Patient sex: M
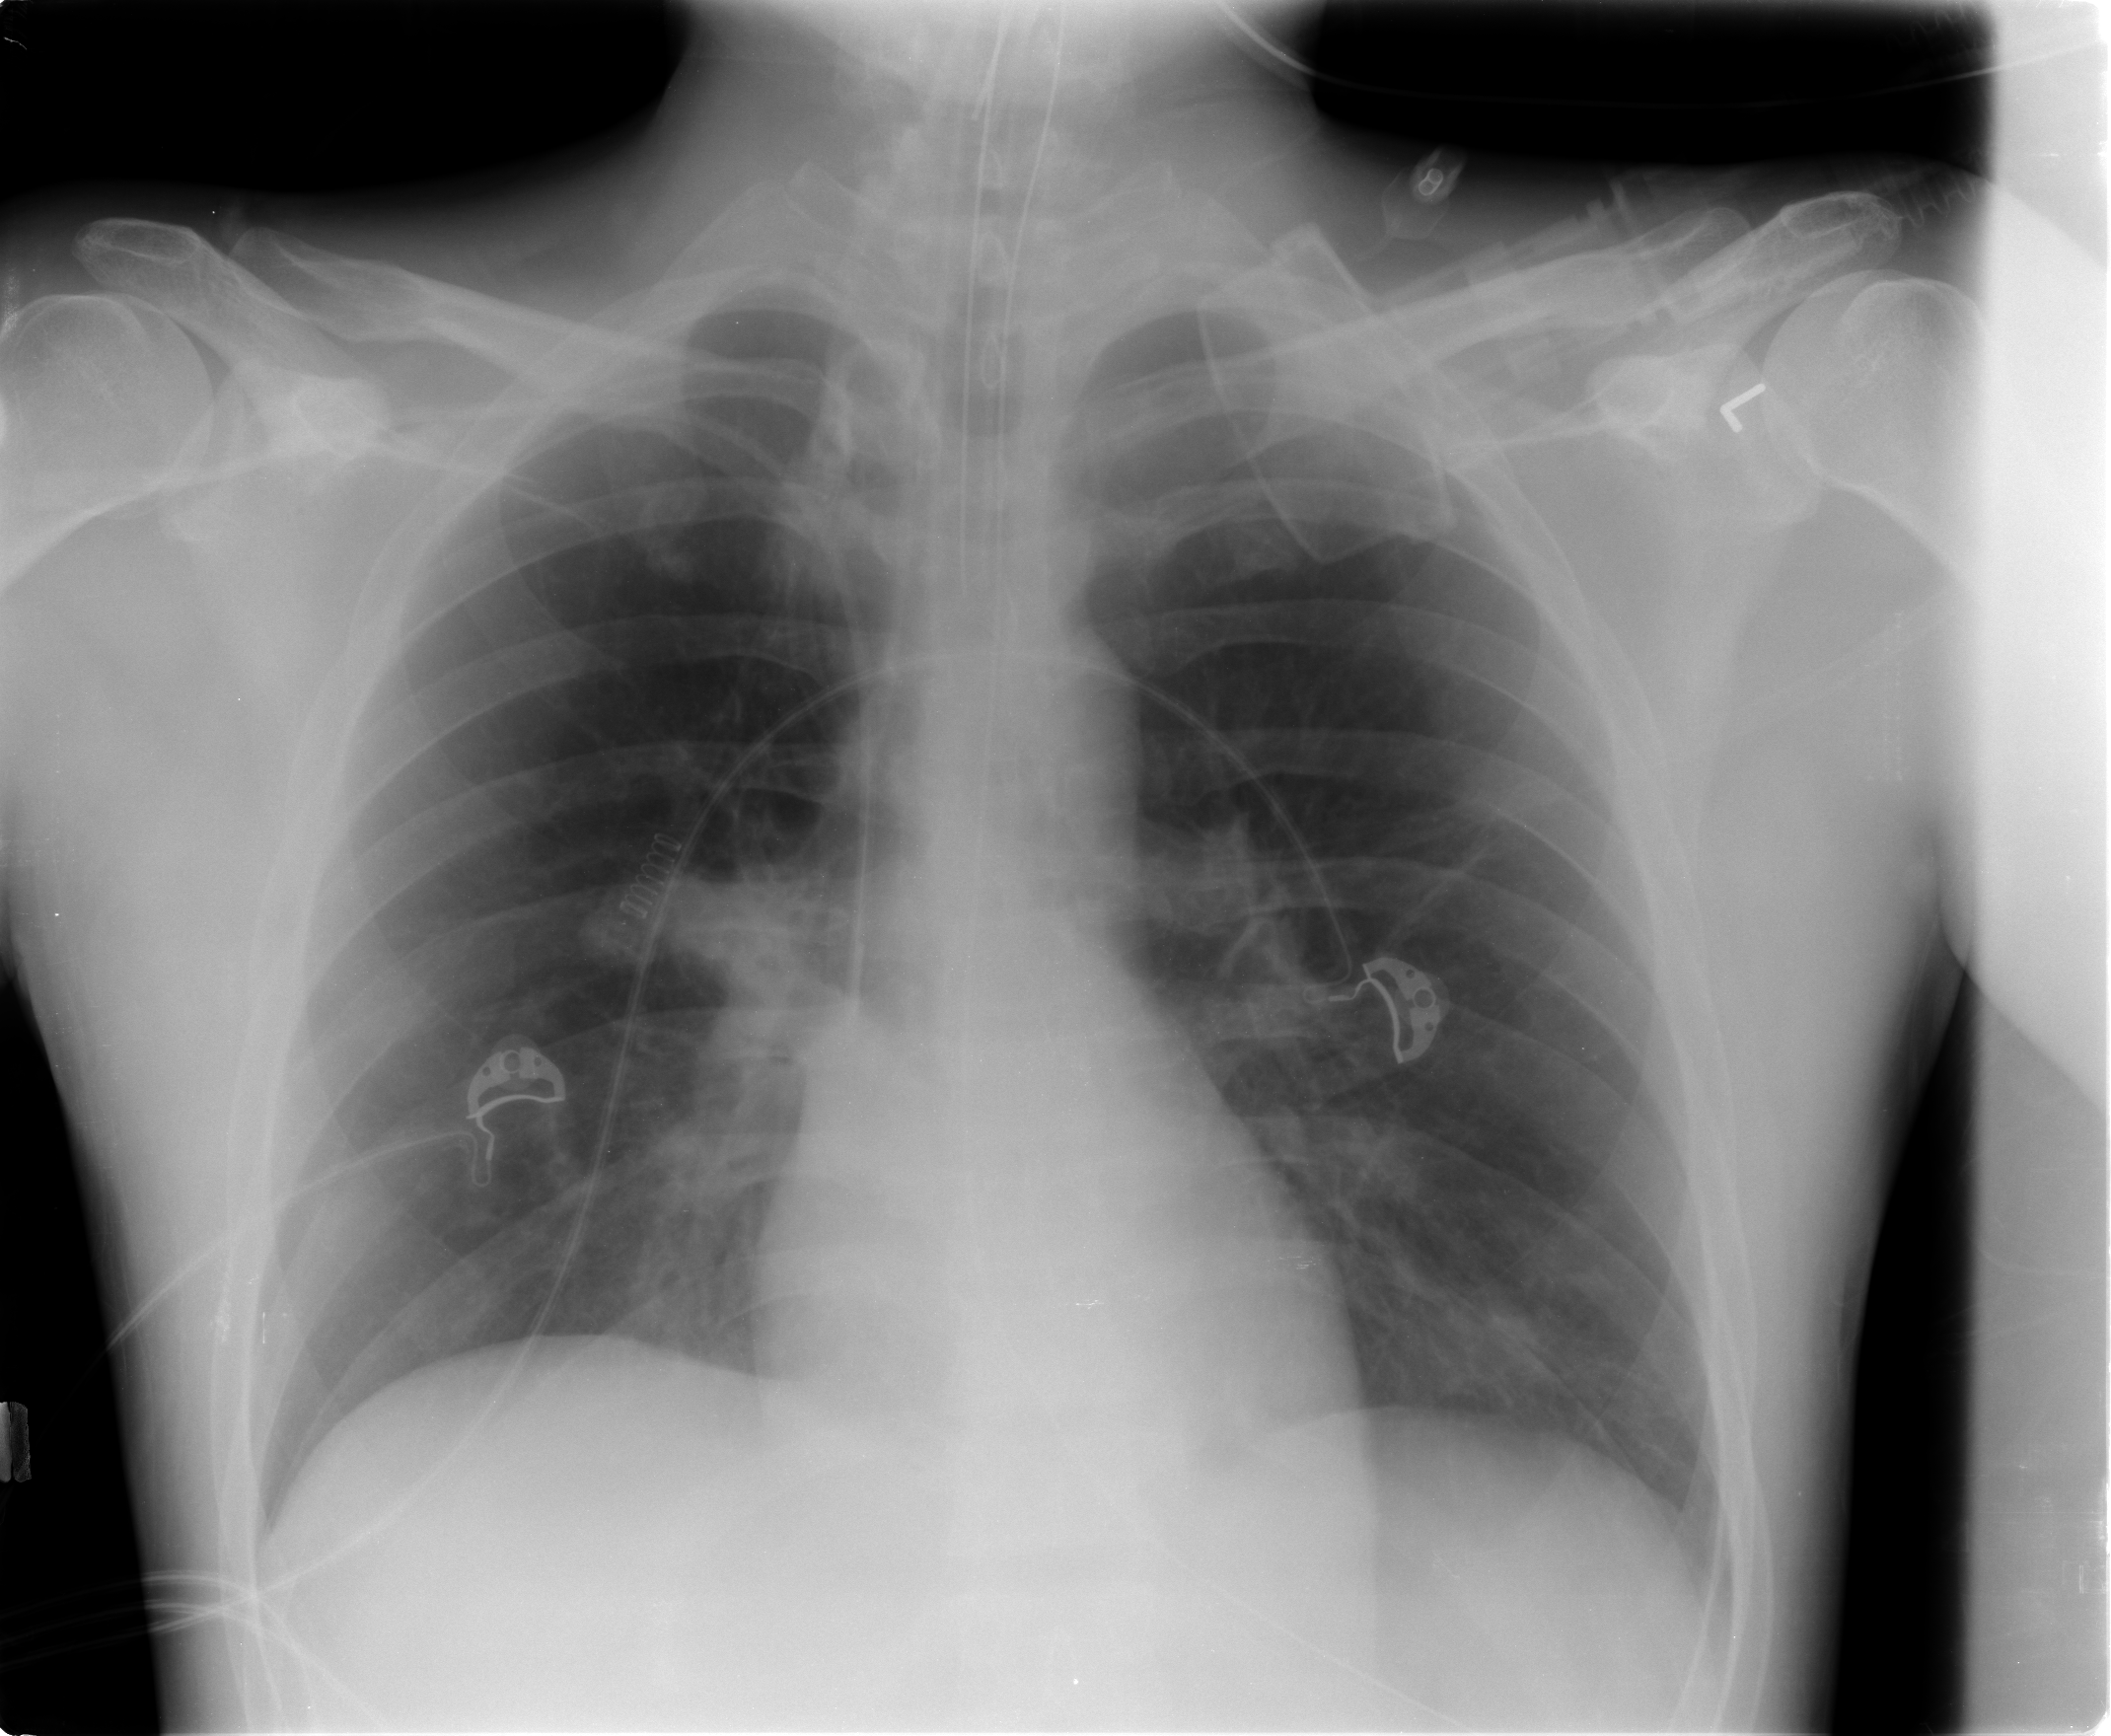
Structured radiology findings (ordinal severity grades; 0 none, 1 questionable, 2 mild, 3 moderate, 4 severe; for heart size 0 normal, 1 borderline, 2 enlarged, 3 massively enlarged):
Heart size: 0
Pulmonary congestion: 0
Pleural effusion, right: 0
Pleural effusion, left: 0
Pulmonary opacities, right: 0
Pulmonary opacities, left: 0
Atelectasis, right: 0
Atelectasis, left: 2